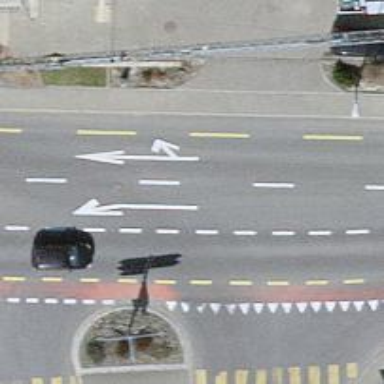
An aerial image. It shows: Tertiary road with cycle lane. There are separate sidewalks on both sides of the road.